Question: I have been using the Microsoft Office Interop Word for quite some time without any issues, but now all of a sudden it has stopped working.
It now gives me the exception message
> Word could not fire the event
I'm running the latest update of Windows 10 Pro - 1809, I have office 2016 installed also with the latest updates.
And I'm running Visual studio 2017
I use the code below to test the issue:
'''
using System;
using Word = Microsoft.Office.Interop.Word;
namespace WordTesting
{
class Program
{
static void Main(string[] args)
{
Word.Application application = new Word.Application();
application.Visible = false;
Word.Document document = null;
try
{
document = application.Documents.Open(@"C:\Users\caspe\Desktop\TEST.docx", Visible: false);
}
catch (Exception e)
{
application.Quit();
Console.WriteLine("Exception: {0}", e.Message);
}
Console.ReadKey();
}
}
}
'''
Here are my References:

The Code above throws a:
'''
Exception thrown: 'System.Runtime.InteropServices.COMException' in WordTesting.exe
'''
And the Console.Writeline is:
'''
Exception: Word could not fire the event
'''
Full exception:
'''
System.Runtime.InteropServices.COMException: 'Word could not fire the event.'
'''
> UPDATEI have just tested my build on another windows 10 machine with build 180 and there it works like a charm
I hope someone can find a solution to the issue, because I haven't been able to find one.
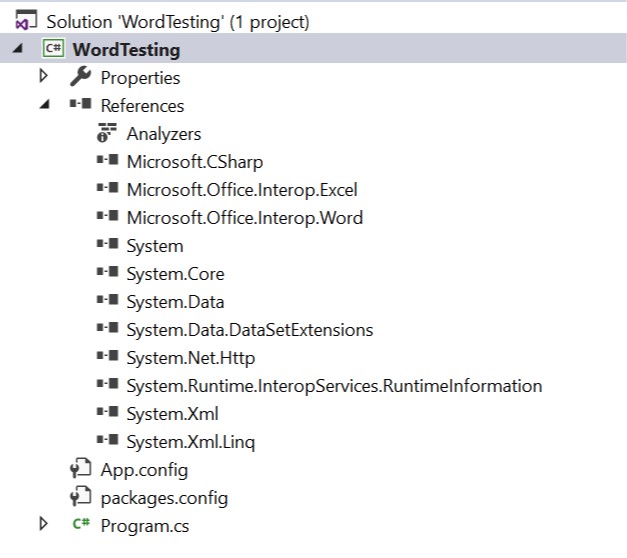
Answer: Okay this is a strange solution. But I found it in here <URL>
So basically it's a region thing. I had my region to ENG[DAN], because Denmark. But when I changed everything to ENG[US] it worked again.
I have some other parts of my implementation that still doesn't work, but for now this is good enough.